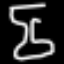
Label: hourglass